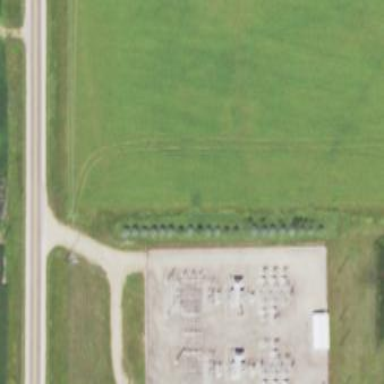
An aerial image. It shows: Power substation primarily used for electricity generation.